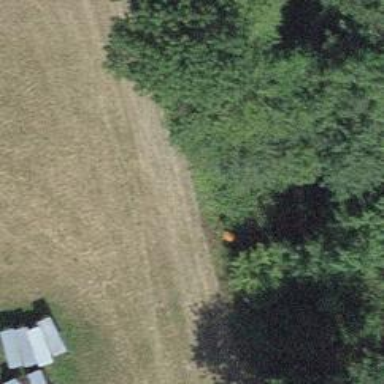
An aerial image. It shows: Aerial marker.